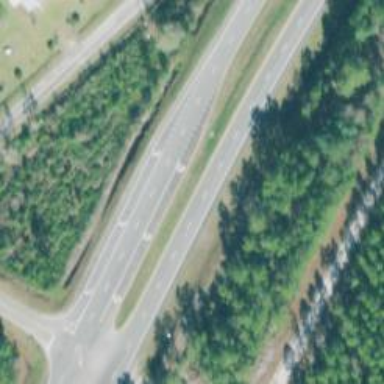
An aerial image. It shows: Expressway with asphalt surface classified as trunk highway.